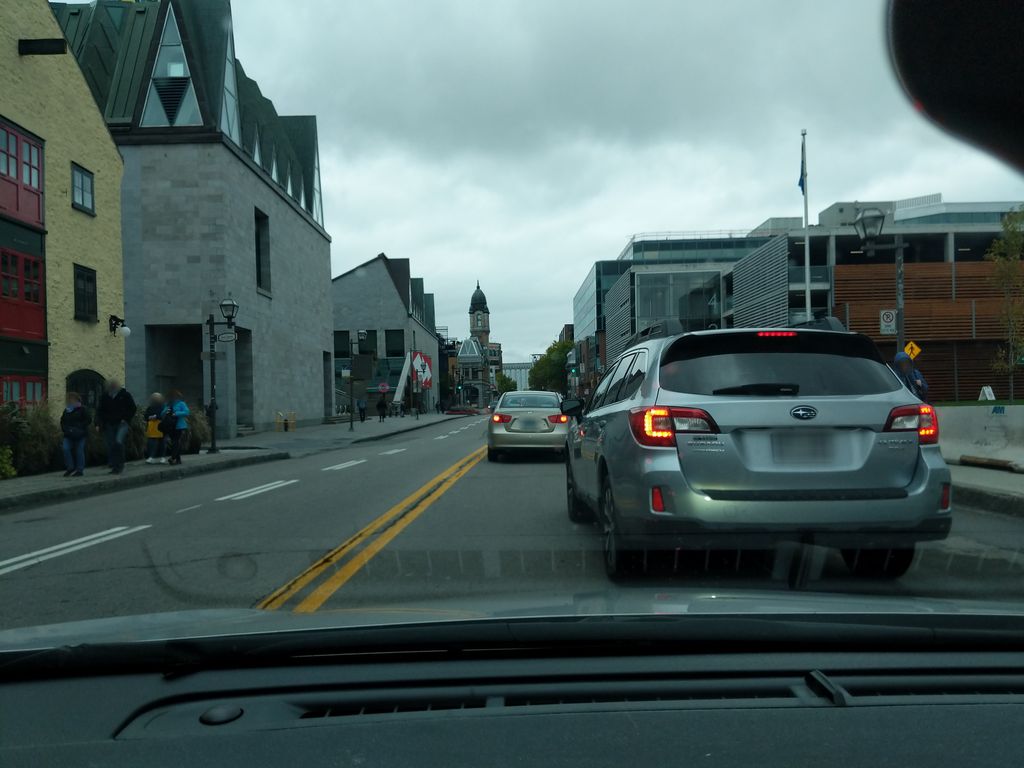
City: quebec_city